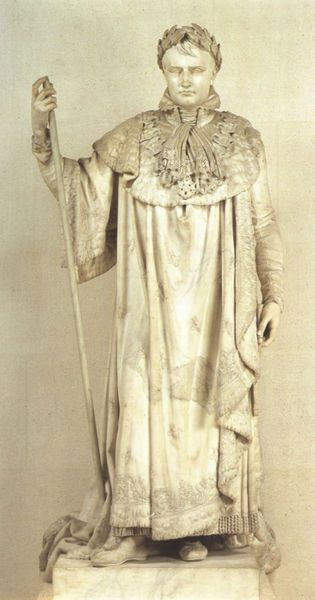
Titel: Napoleon I. im Krönungsornat
Künstler: Claude Ramey
Schlagwörter: haar, marmor, kragen, pelz, sockel, stein, figur, gewand, mantel, locke, renaissance, statue, stab, kaiser, plastik, podest, napoleon, kranz, lorbeerkranz, feldherr, bischhof, mantel#